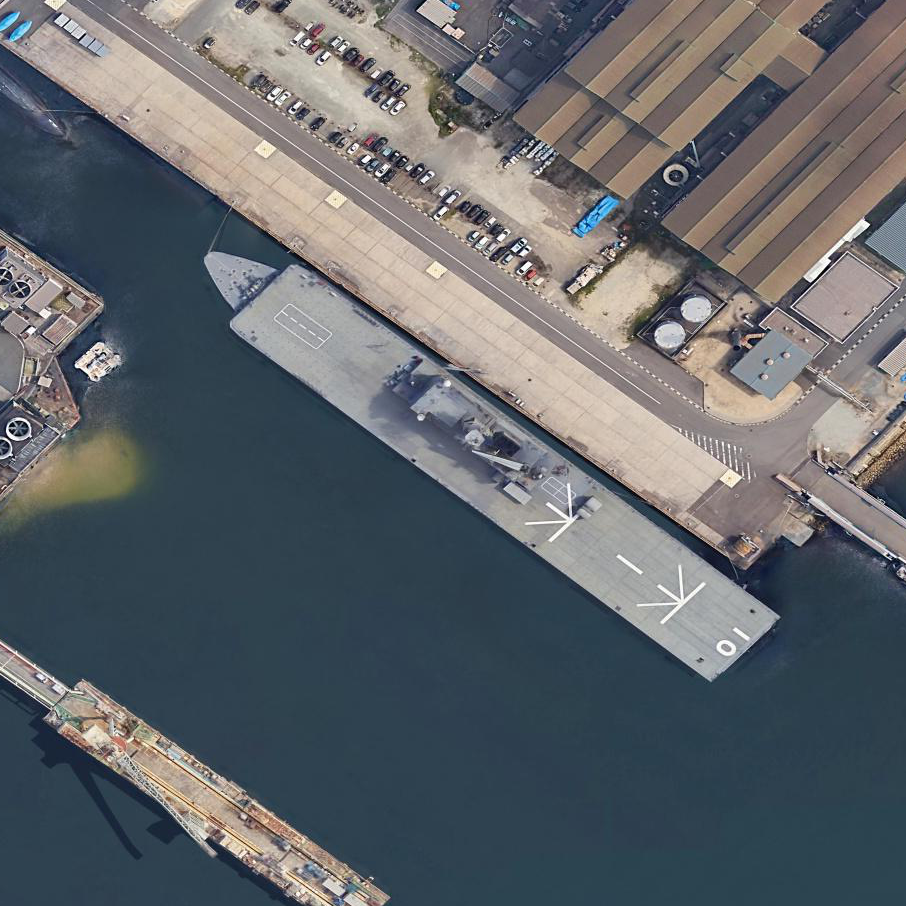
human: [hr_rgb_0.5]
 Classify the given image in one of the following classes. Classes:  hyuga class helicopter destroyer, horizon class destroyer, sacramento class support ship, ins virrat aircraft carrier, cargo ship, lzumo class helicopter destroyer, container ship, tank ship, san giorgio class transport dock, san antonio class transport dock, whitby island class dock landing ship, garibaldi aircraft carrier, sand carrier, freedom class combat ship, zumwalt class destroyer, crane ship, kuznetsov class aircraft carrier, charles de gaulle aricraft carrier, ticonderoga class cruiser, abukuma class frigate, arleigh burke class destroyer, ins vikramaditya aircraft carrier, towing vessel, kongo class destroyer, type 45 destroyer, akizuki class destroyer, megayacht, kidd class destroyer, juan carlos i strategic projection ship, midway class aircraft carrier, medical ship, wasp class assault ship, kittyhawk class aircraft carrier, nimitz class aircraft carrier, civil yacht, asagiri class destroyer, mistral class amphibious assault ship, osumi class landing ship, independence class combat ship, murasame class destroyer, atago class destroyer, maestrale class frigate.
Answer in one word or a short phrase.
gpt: Osumi class landing ship